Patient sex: M
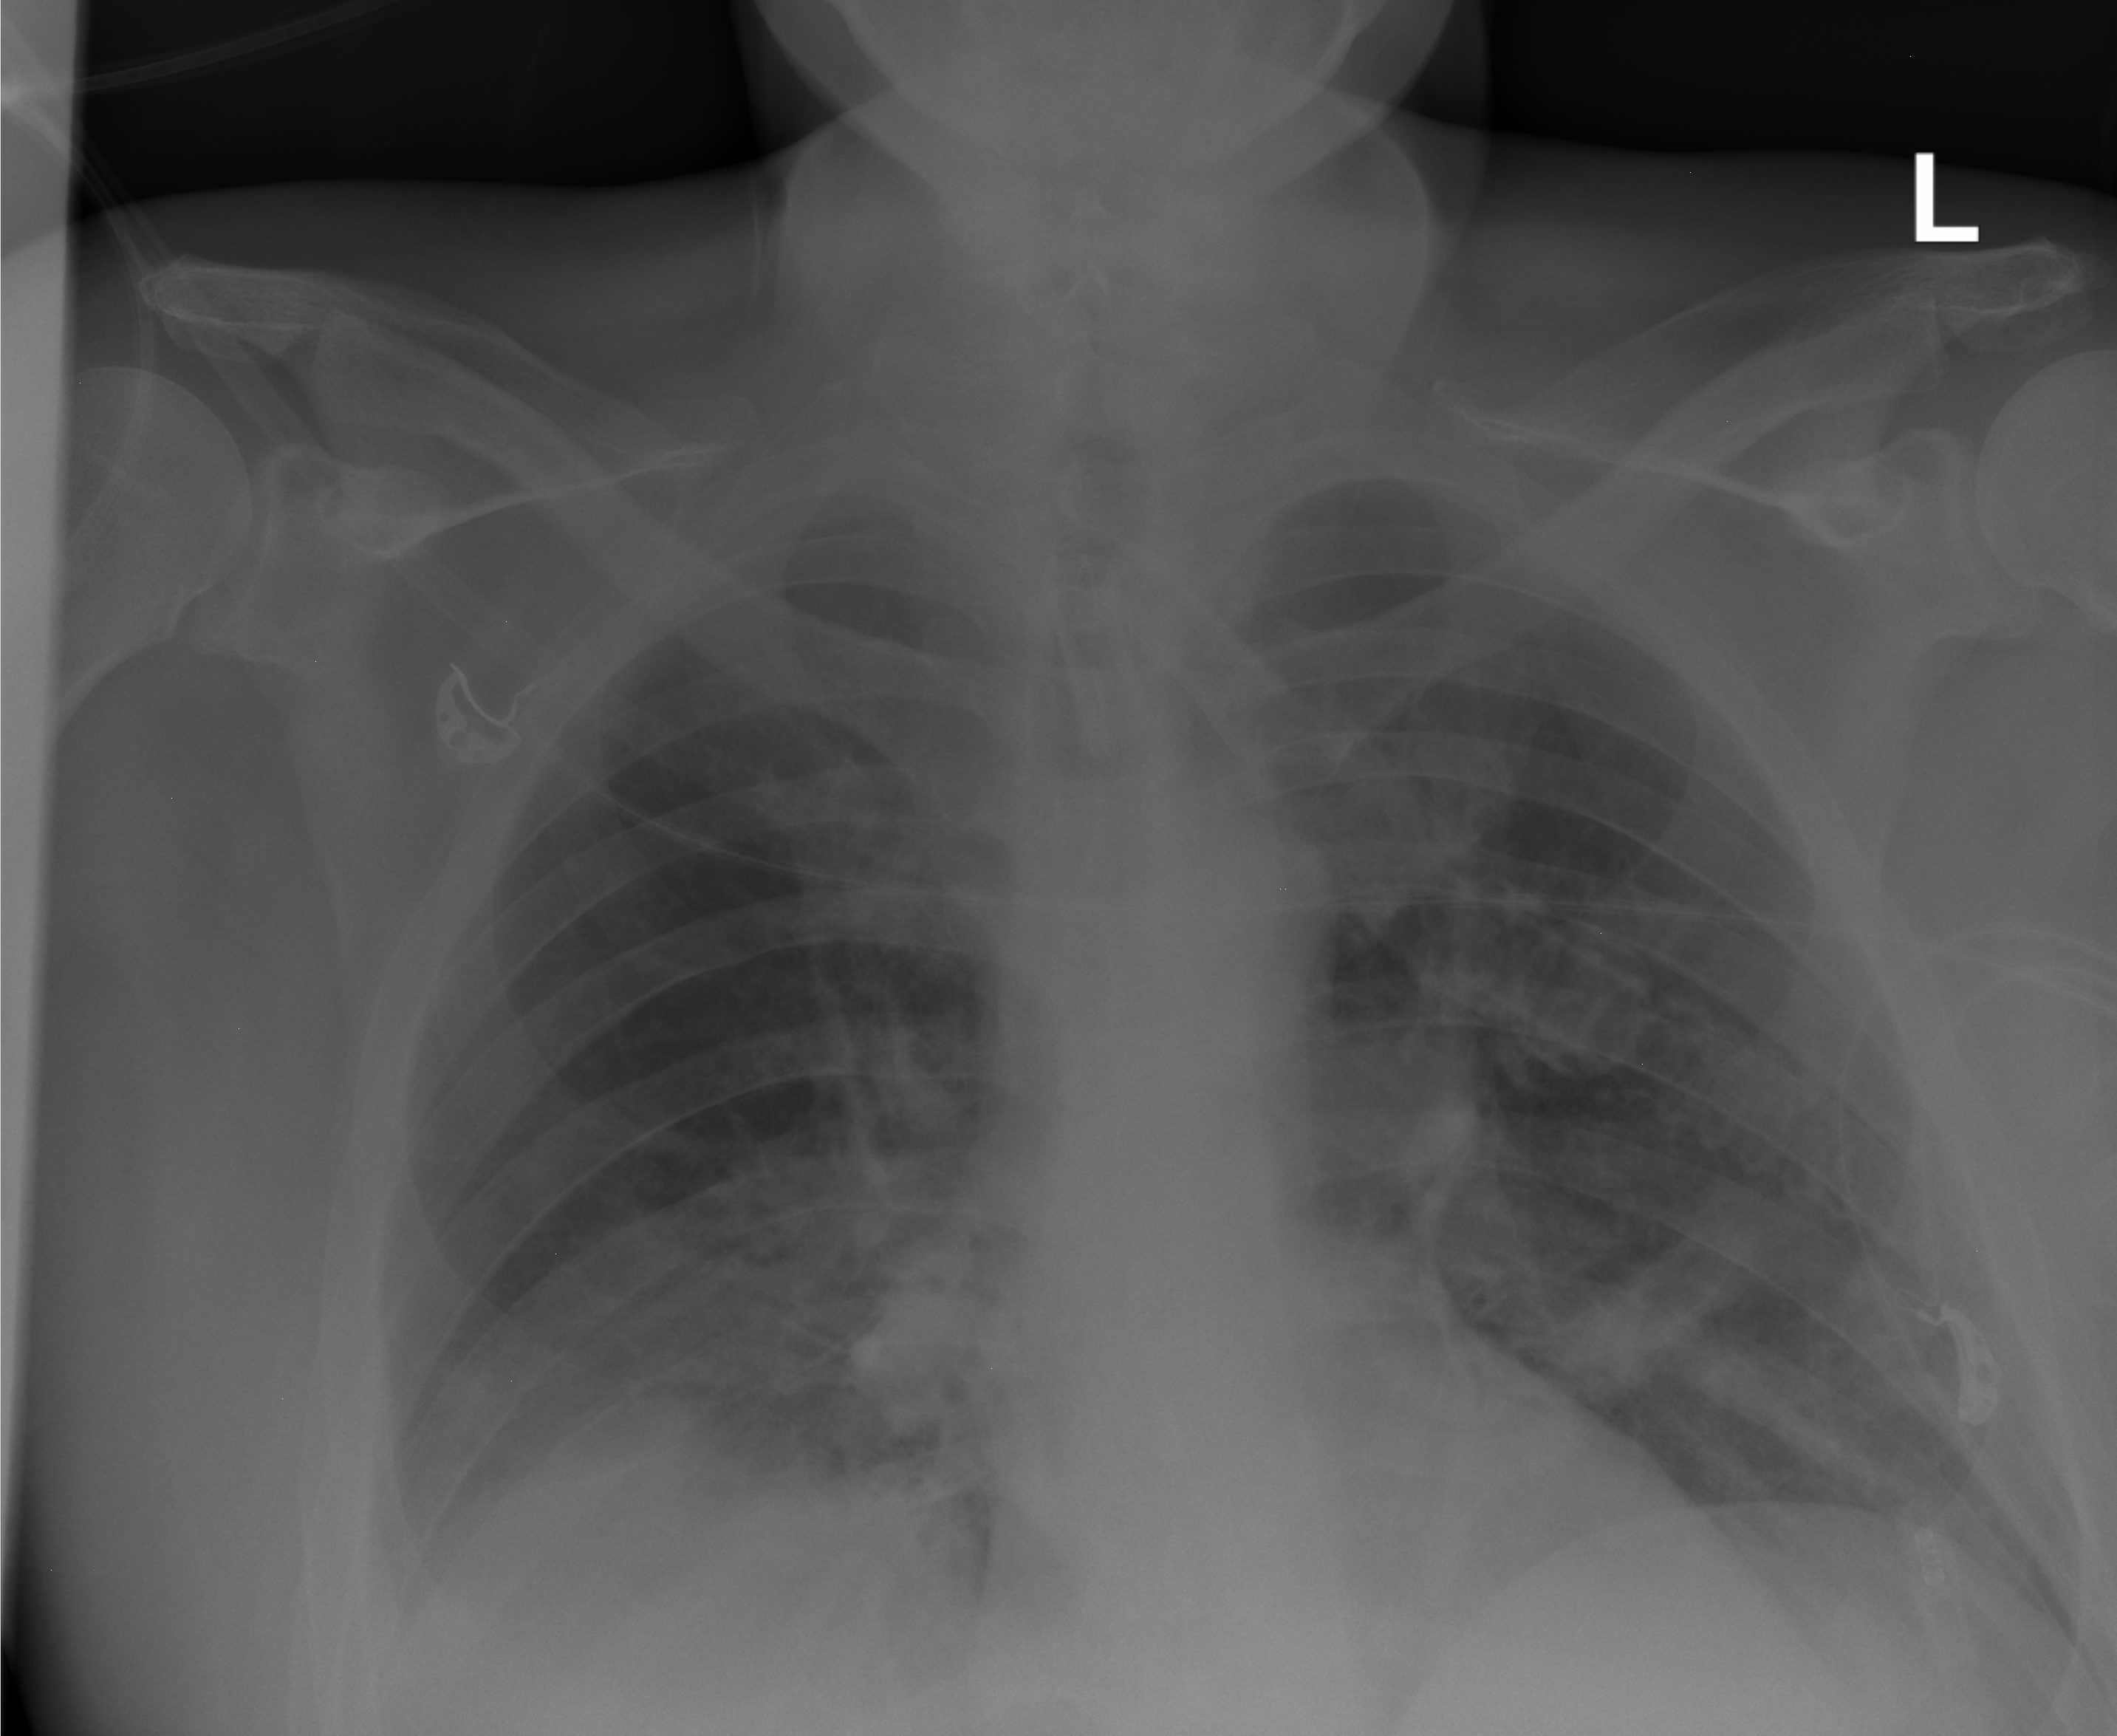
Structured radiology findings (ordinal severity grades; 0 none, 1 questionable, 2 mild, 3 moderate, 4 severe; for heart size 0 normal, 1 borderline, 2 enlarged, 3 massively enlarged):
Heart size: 1
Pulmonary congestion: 0
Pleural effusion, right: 2
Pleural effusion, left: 0
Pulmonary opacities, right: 3
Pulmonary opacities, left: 2
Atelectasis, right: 2
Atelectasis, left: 0